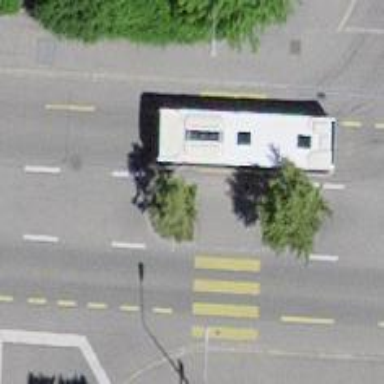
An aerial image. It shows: Zebra crossing with uncontrolled intersection and pedestrian island.